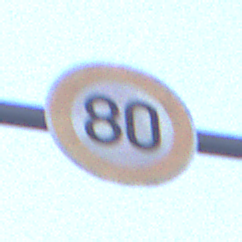
Verkehrszeichen: Geschwindigkeit80
Umgebung: Roofed, Underpass
Tageszeit: Midday
Wetter: Clear
Licht: Natural
Jahreszeit: NotSpecified
Kontrast: LowContrast